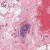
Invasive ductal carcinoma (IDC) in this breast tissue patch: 0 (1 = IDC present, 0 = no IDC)